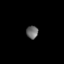
Tissue: lung
Cell type: Epithelial cells
Senescence score: 0.2134
Nuclear area (px): 146
Mean DAPI intensity: 108.473